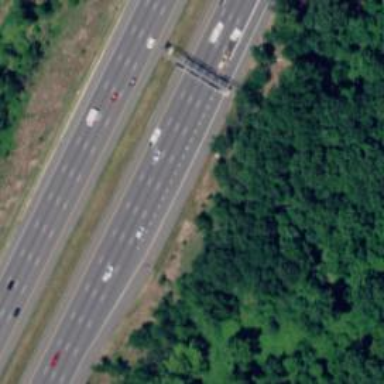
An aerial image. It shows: Motorway junction.